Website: home-depot
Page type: billing-address
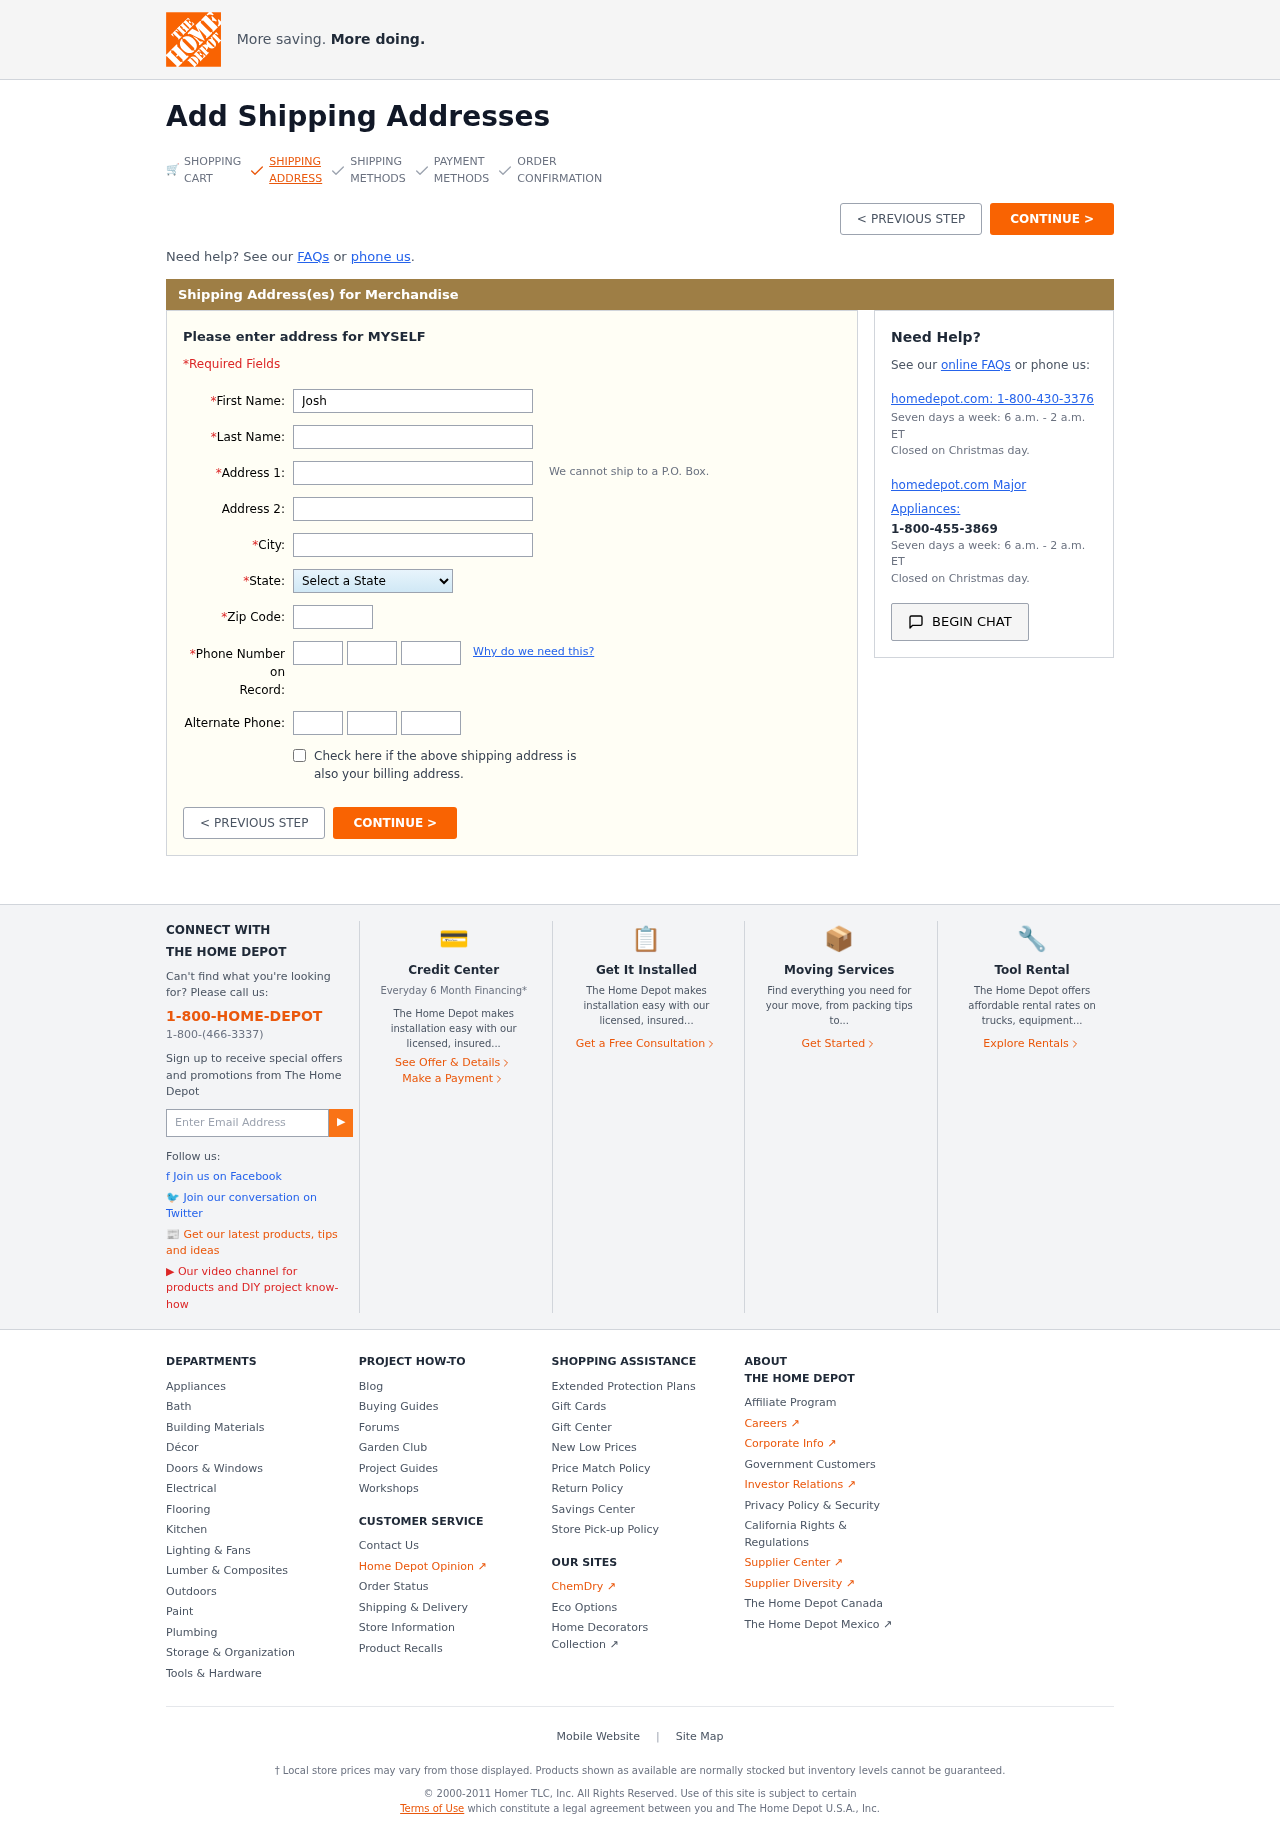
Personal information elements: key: PII_STATE
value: MP
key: PII_FIRSTNAME
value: Joshua
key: PII_LASTNAME
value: Palmer
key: PII_STREET
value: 02789 Hawkins Forge Suite 053
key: PII_CITY
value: South Courtneymouth
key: PII_POSTCODE
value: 83939
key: PII_PHONE_AREA
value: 466
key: PII_PHONE_PREFIX
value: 749
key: PII_PHONE_LINE
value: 8755